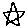
Label: star